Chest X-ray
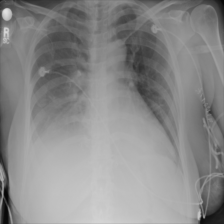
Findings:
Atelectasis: negative
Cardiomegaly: negative
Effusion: negative
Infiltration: negative
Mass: negative
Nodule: negative
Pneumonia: negative
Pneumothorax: negative
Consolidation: negative
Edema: negative
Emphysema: negative
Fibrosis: negative
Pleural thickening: negative
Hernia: negative